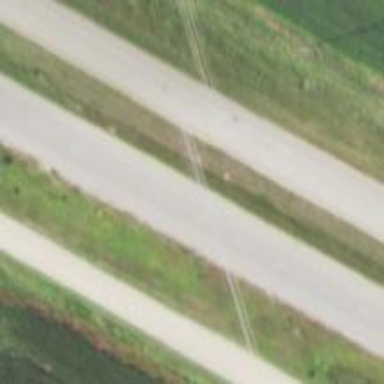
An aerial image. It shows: This image shows trunk highway that functions as expressway.